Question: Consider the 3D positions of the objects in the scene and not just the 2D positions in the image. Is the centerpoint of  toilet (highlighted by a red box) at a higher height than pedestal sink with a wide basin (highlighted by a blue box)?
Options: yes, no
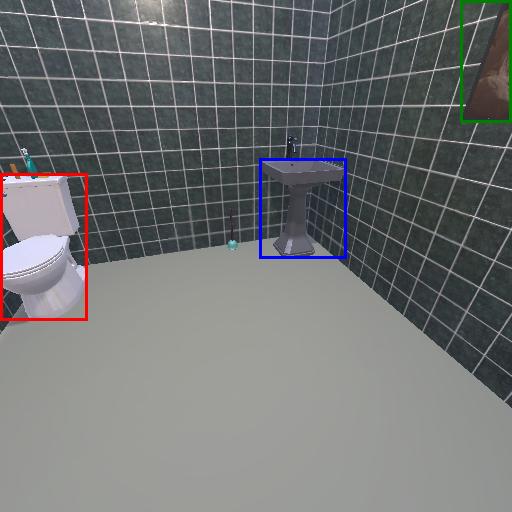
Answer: yes